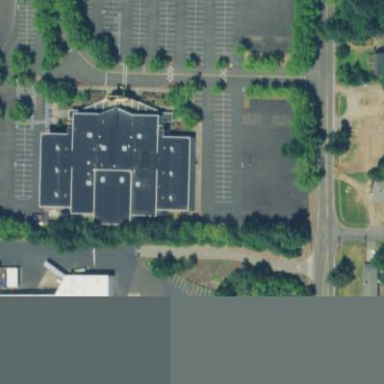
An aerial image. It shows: Building.